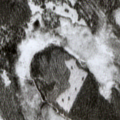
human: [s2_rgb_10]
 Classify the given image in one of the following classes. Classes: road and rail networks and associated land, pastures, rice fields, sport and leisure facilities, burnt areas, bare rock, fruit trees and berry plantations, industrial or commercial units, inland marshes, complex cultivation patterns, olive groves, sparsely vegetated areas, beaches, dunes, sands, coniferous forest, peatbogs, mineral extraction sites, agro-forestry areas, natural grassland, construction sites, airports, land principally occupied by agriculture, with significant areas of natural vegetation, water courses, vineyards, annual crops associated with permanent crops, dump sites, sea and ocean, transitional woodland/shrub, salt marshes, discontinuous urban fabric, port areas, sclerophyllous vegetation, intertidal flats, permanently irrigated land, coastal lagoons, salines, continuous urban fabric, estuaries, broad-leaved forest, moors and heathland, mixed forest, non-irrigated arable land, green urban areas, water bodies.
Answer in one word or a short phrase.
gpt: coniferous forest, transitional woodland/shrub, peatbogs